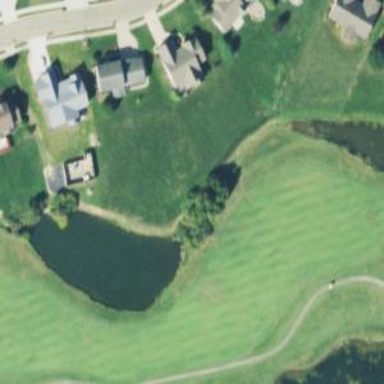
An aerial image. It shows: Lush grass fairway on golf course.